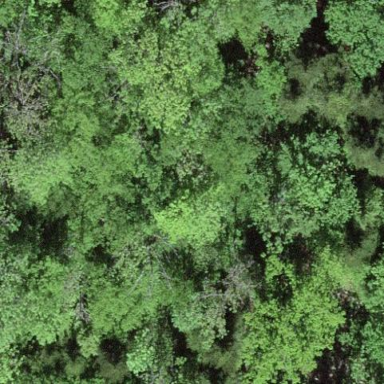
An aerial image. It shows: Forest area with mix of leaf types and cycles.